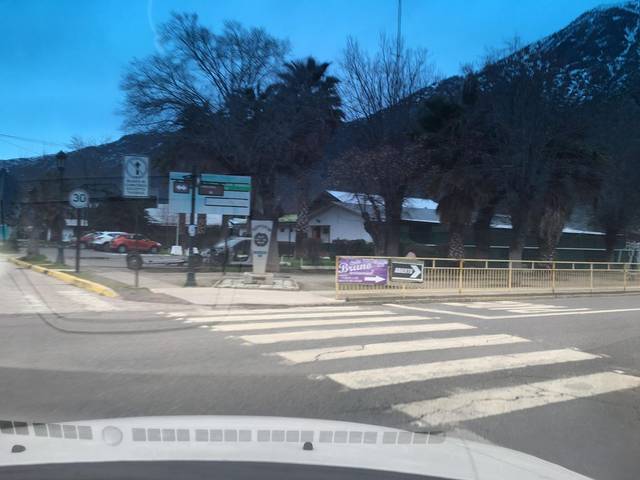
Region: Chile
Coordinates: -33.636, -70.353